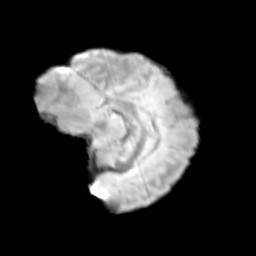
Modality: T2w
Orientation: sagittal
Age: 9
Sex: male
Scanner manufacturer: siemens
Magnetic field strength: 3 T
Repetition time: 3.8 s
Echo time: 0.07 s